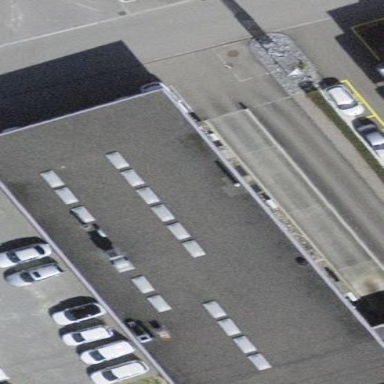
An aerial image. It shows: Building with flat roof.